Field crop: maize
Growth stage: 2
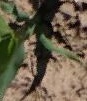
Species: maize